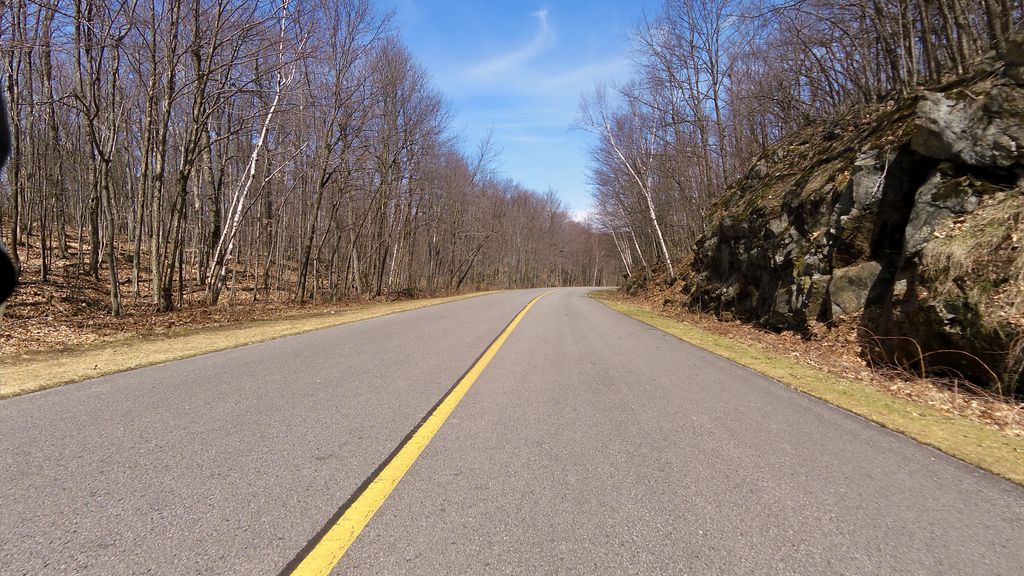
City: ottawa-gatineau